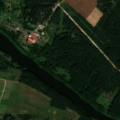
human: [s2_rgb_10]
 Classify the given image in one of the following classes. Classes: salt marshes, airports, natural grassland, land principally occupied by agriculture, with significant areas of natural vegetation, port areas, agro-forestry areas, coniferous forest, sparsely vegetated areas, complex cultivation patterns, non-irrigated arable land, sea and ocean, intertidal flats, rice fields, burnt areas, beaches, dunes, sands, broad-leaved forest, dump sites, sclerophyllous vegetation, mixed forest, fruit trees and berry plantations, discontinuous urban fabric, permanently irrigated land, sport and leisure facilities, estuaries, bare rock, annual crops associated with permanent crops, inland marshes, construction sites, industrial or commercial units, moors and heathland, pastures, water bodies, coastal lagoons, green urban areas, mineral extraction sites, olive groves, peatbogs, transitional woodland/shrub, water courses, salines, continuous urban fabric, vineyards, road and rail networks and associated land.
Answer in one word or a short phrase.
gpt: non-irrigated arable land, complex cultivation patterns, land principally occupied by agriculture, with significant areas of natural vegetation, broad-leaved forest, coniferous forest, mixed forest, water courses